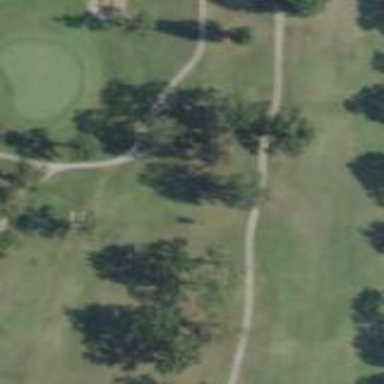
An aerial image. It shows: Golf fairway surrounded by grass.